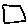
Label: square